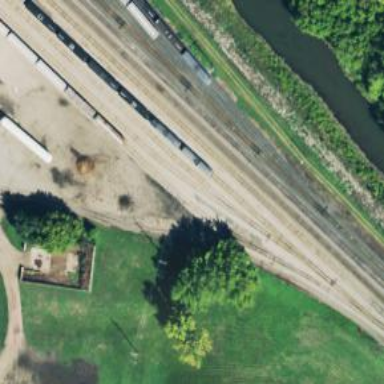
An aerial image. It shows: Railway yard with one track.